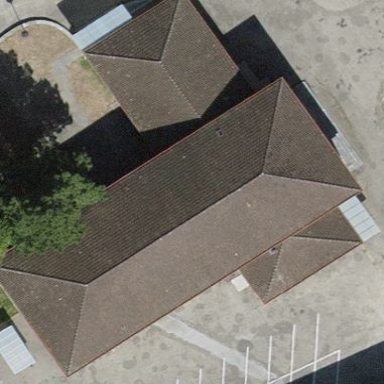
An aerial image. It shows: Public building.